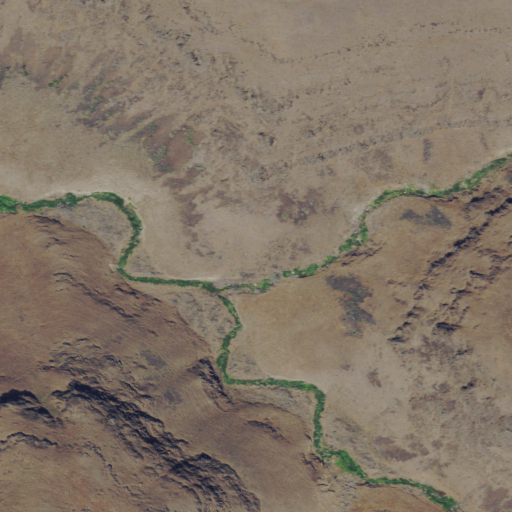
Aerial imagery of valley in Oregon named Wingate Canyon containing grassland and shrub